Field crop: maize
Growth stage: 1
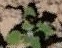
Species: chenopodium